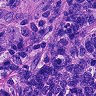
Metastatic tissue present: yes